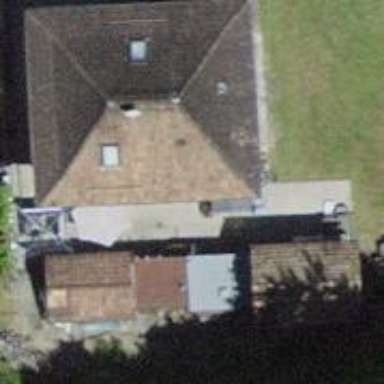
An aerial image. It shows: Building with hipped roof shape.